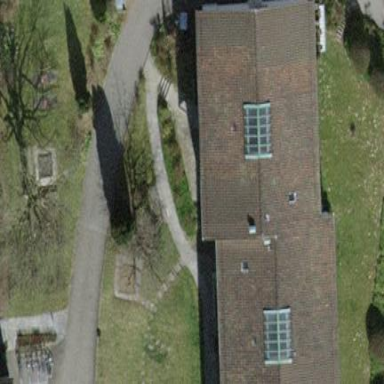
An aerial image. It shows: Building with tile roof.